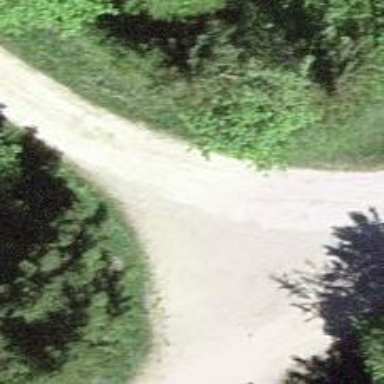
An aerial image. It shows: Track with compacted grade1 surface.